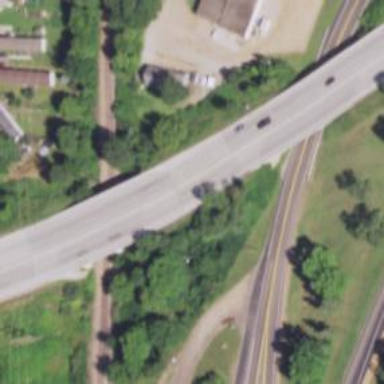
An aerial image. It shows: Trunk road bridge.